Field crop: maize
Growth stage: 2
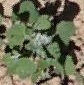
Species: chenopodium